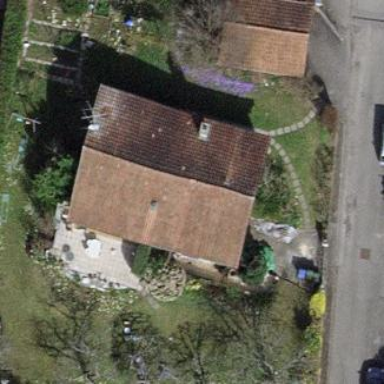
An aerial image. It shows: Garden surrounded by fence.